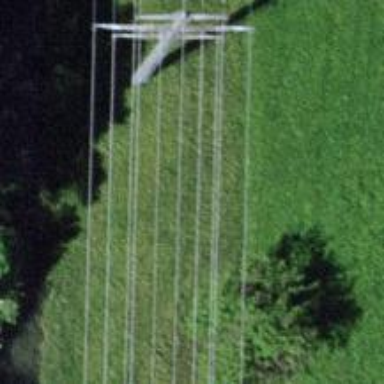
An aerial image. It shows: Concrete power pole.